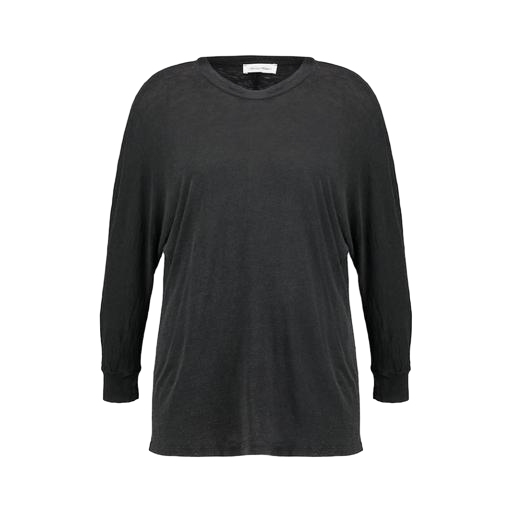
batwing t-shirt, loose fit t-shirt, long-sleeve top, white background